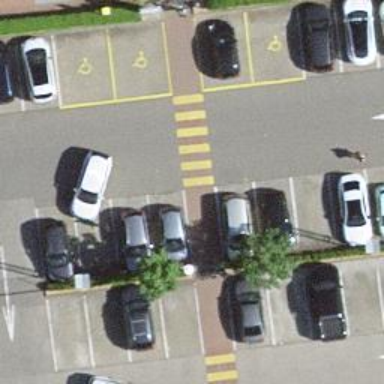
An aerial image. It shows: Uncontrolled zebra crossing on the road.